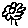
Label: flower